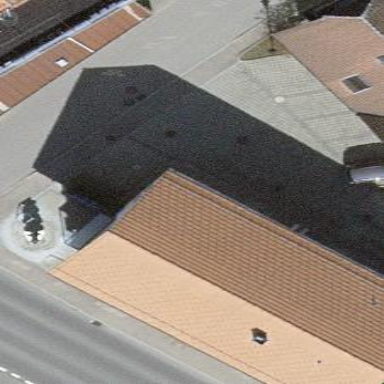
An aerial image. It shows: Building with gabled roof that is colored red. The building itself is light gray.